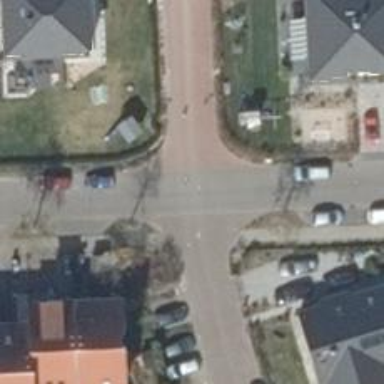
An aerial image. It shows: Residential road with no sidewalk.